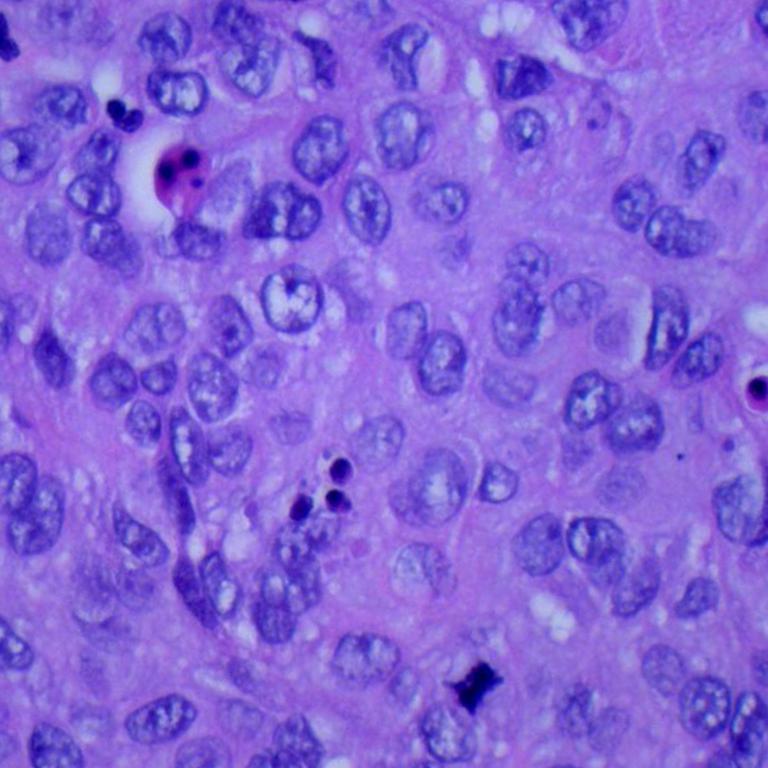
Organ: lung
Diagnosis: squamous carcinomas